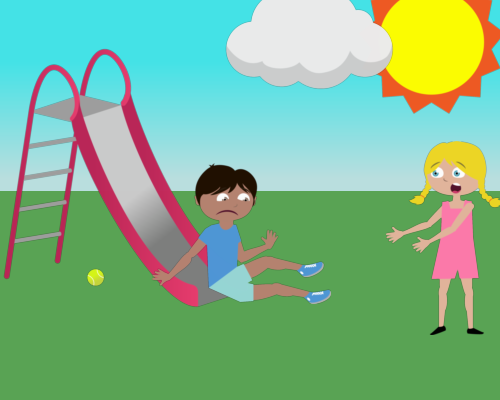
a large sun on top right corner a large cloud is covering the sun a large slide on left side a large sad boy sitting bottom of the slide legs out facing right side his head is on horizon a surprized girl facing left a tennis ball in middle of the slide